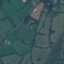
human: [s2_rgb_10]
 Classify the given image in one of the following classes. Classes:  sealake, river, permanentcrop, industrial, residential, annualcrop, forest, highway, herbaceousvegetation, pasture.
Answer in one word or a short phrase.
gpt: Pasture